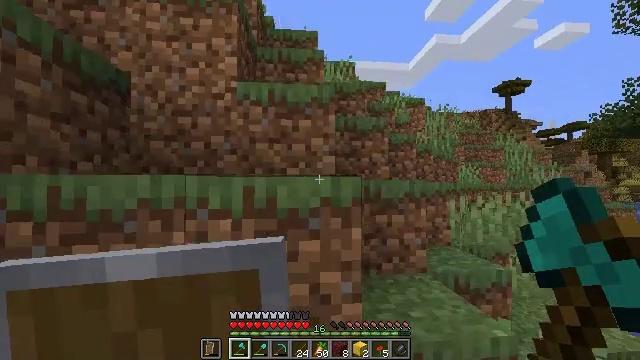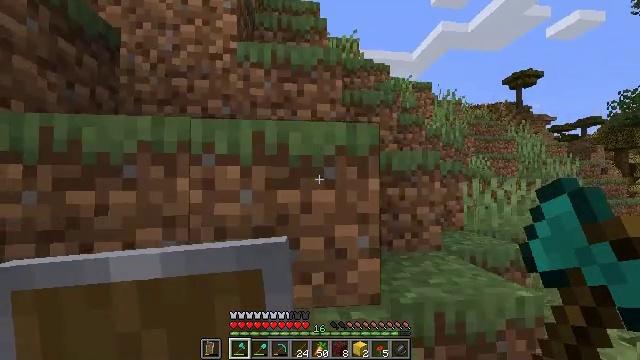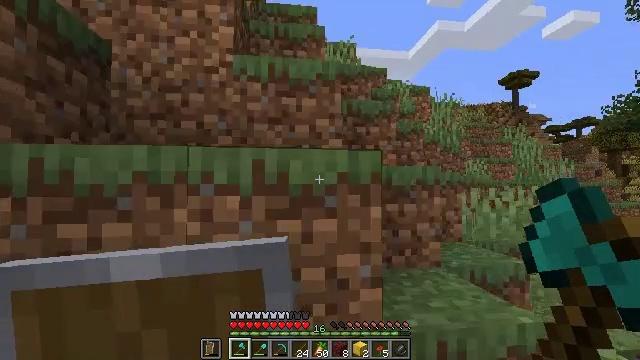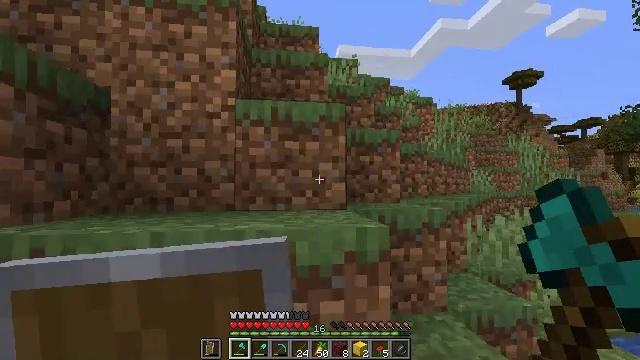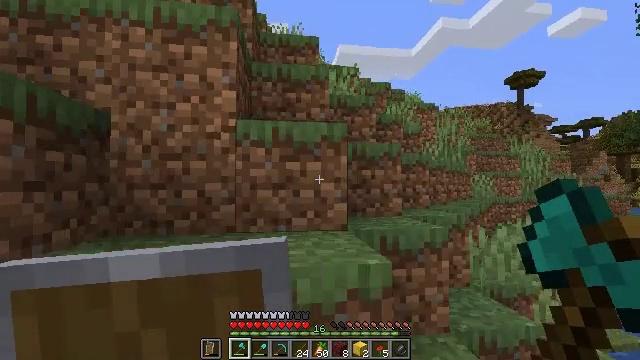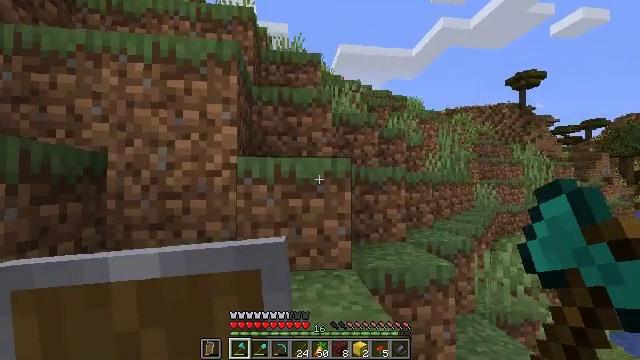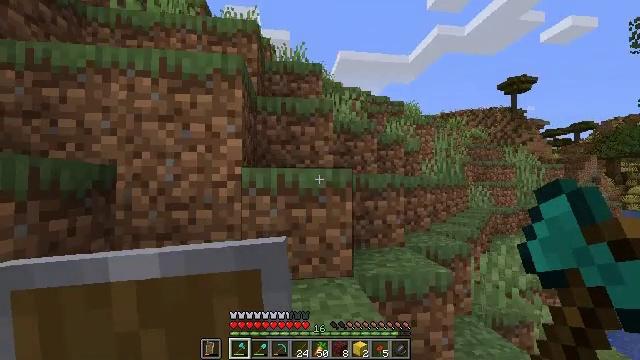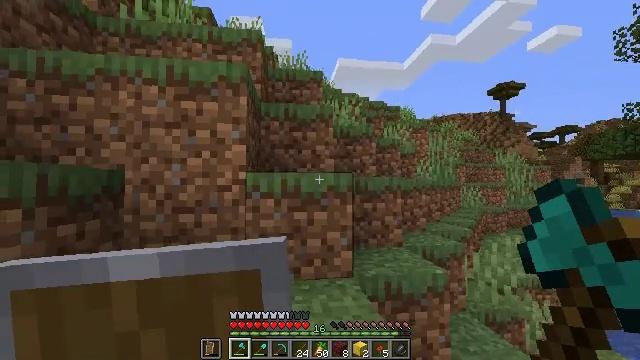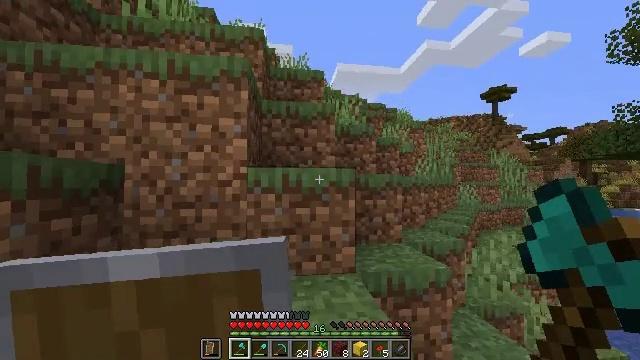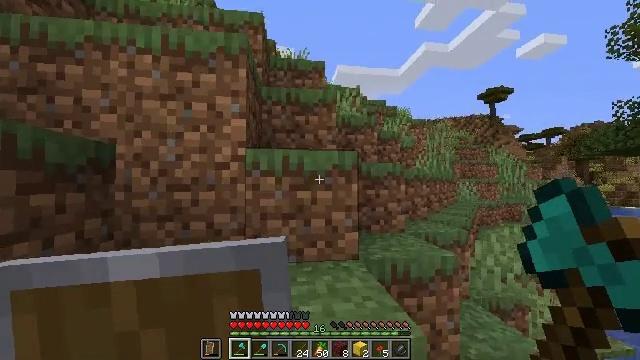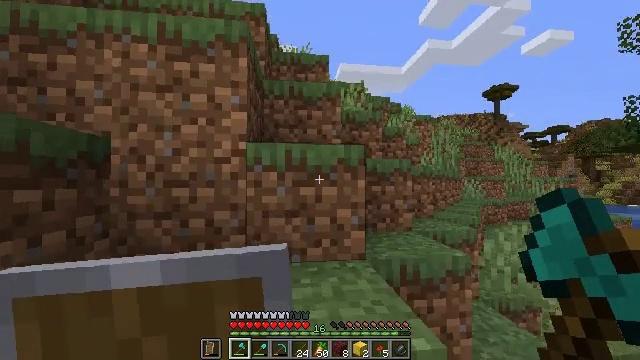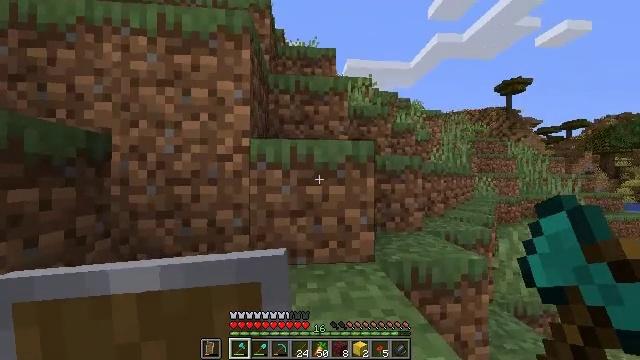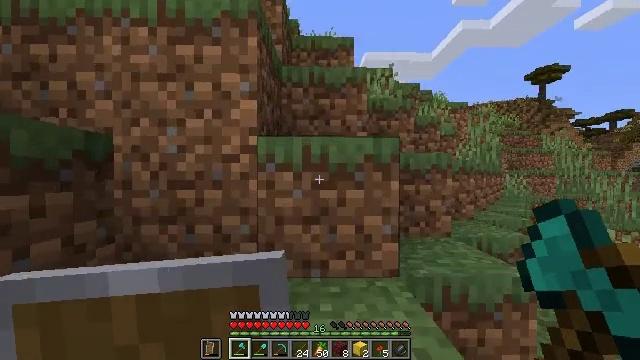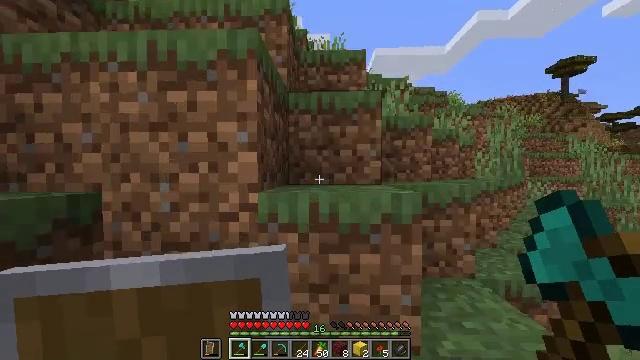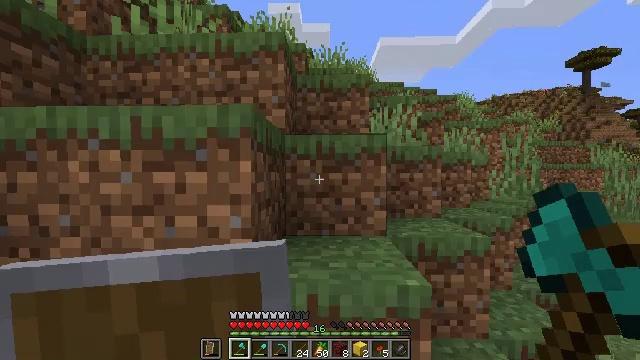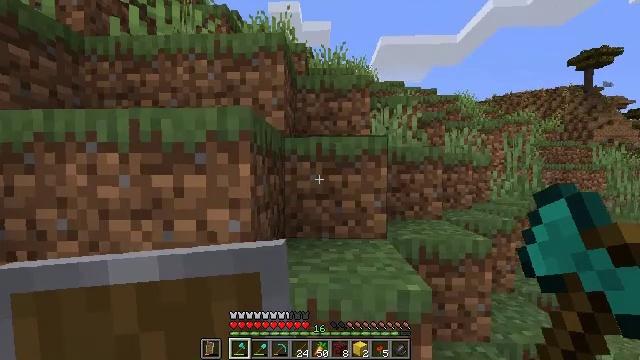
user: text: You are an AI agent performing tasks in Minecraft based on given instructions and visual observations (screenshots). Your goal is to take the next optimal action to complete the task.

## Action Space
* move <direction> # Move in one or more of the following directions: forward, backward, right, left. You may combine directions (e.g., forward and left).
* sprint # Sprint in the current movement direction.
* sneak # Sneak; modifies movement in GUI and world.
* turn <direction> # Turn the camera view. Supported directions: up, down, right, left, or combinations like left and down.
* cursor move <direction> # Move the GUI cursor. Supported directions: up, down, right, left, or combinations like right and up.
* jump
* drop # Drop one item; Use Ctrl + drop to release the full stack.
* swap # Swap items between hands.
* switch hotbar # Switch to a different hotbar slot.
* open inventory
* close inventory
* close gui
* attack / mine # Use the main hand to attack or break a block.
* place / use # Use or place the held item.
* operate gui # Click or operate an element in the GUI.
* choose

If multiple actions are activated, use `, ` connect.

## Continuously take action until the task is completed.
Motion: motion action
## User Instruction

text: Remove a carrot from the inventory.
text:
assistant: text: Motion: move forward, sprint, jump
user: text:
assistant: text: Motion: move forward, sprint, turn right, jump
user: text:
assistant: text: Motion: move forward, sprint, jump
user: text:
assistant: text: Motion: move forward, sprint, jump
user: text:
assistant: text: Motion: move forward, sprint, jump
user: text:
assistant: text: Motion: move forward, sprint, jump
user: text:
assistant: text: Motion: move forward, sprint, jump
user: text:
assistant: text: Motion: move forward, sprint, jump
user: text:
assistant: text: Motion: move forward, sprint, jump
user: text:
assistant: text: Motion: move forward, sprint, jump
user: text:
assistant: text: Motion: move forward, sprint, turn left, jump
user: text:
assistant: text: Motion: move forward, sprint, turn left and down, jump
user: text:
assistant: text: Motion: move forward, sprint, turn left, jump
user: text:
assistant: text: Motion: move forward, sprint, jump
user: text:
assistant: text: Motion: move forward, sprint, jump
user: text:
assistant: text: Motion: move forward and move right, sprint, jump
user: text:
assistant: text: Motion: move forward and move right, sprint, jump
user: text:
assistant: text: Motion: move forward and move right, sprint, jump
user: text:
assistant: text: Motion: move forward and move right, sprint, jump
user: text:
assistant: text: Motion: move forward, sprint, jump
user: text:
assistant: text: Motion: move forward, sprint, jump
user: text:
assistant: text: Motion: move forward, sprint, jump
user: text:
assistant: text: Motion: move forward, sprint, jump
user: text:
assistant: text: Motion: move forward, sprint, turn left and up, jump
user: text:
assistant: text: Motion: move forward, sprint, turn left and up, jump
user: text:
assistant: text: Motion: move forward, sprint, turn left, jump
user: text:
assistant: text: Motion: move forward, sprint, jump
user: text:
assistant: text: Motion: move forward, sprint, turn left and up, jump
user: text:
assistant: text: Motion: move forward, sprint, turn left and up, jump
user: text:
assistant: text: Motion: move forward, sprint, jump